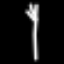
Label: fork